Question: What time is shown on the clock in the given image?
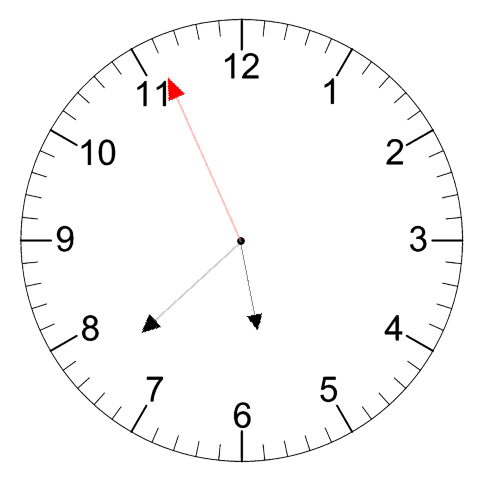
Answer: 05:37:56